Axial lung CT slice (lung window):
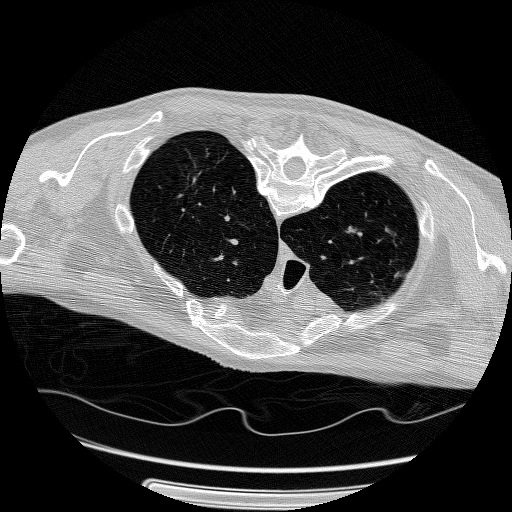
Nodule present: no